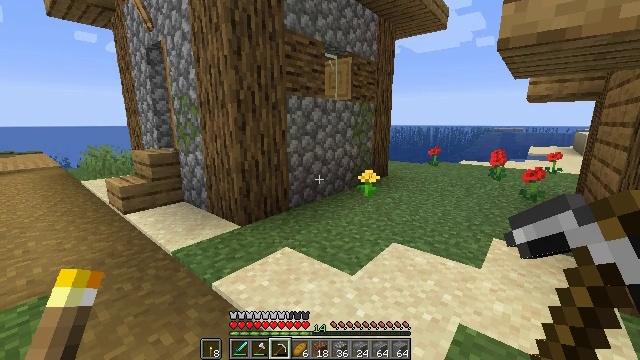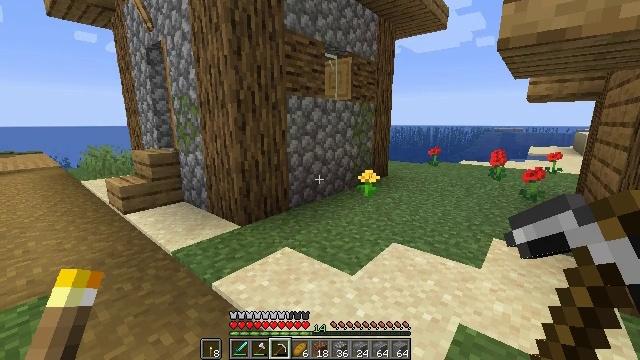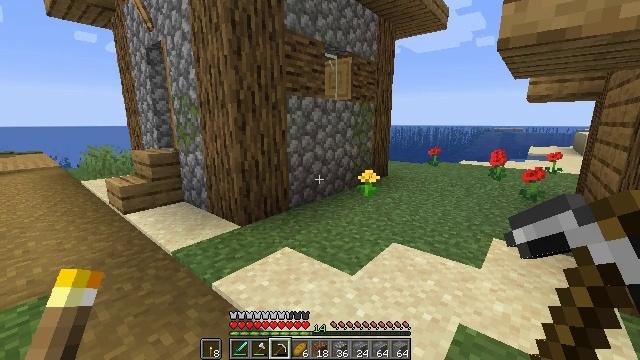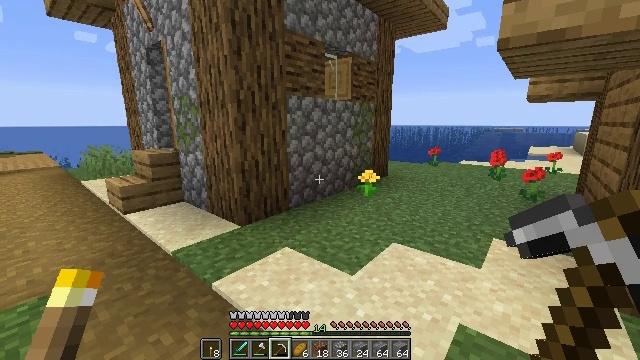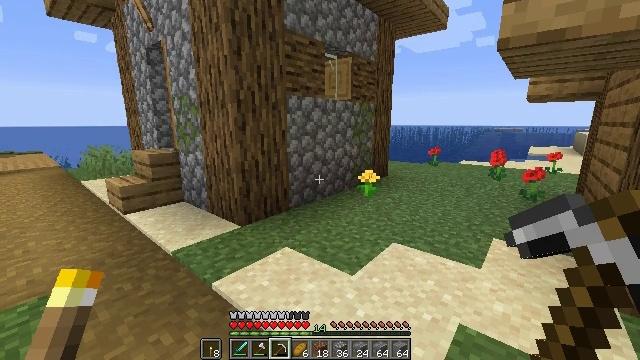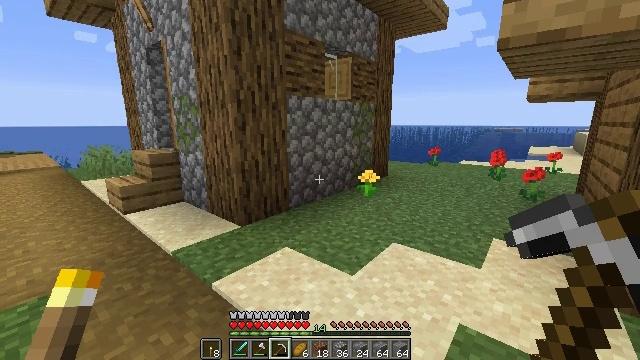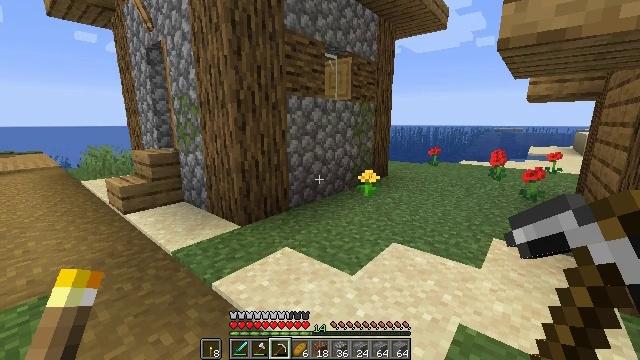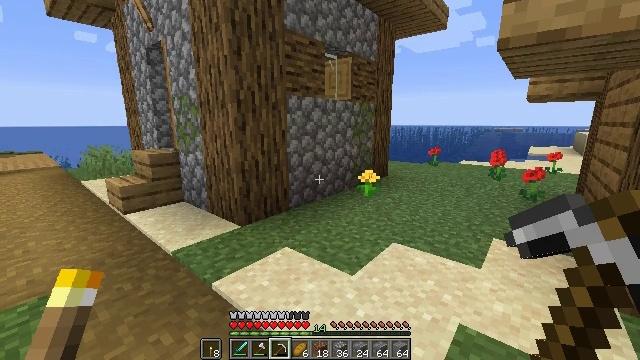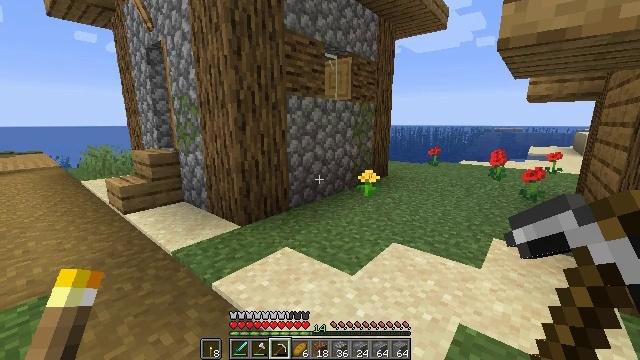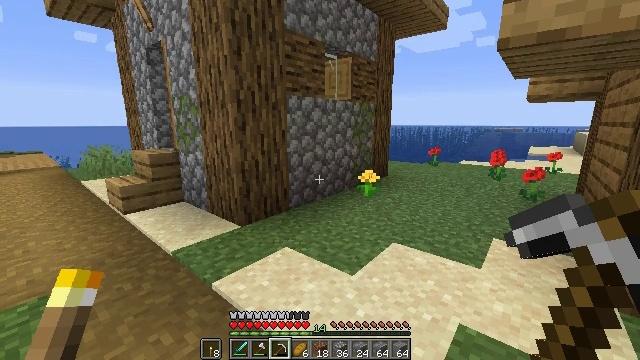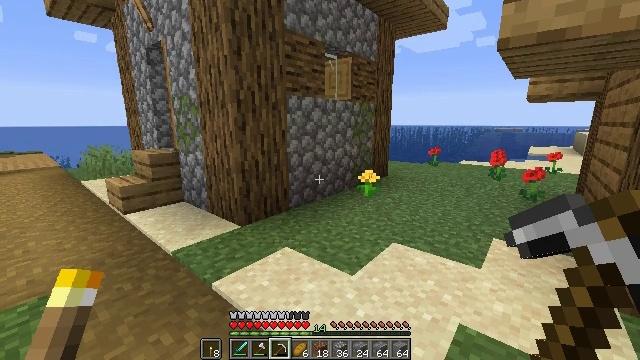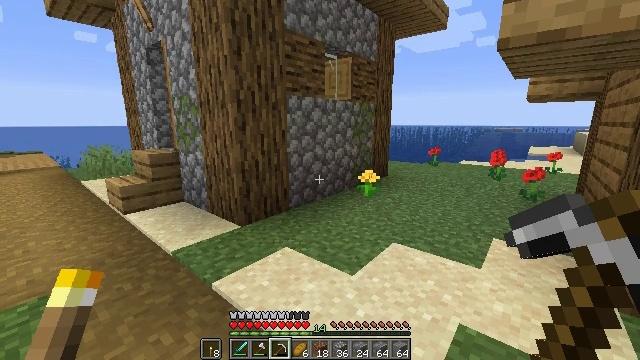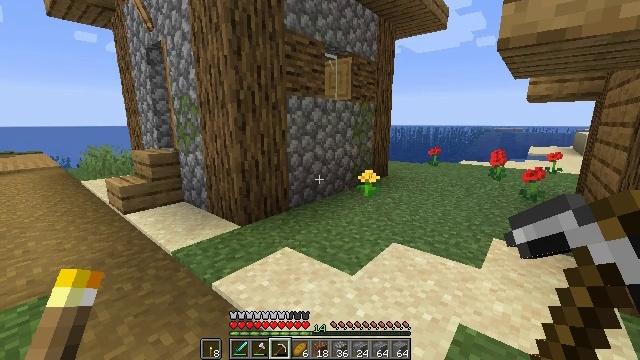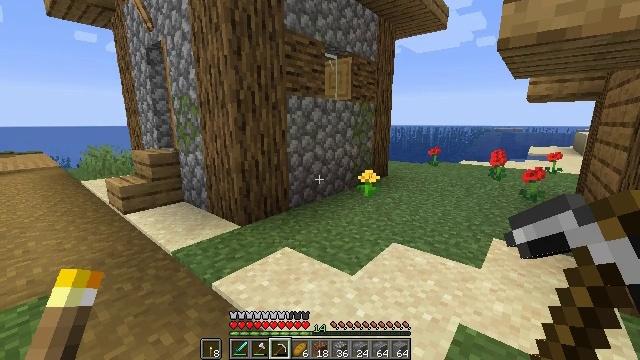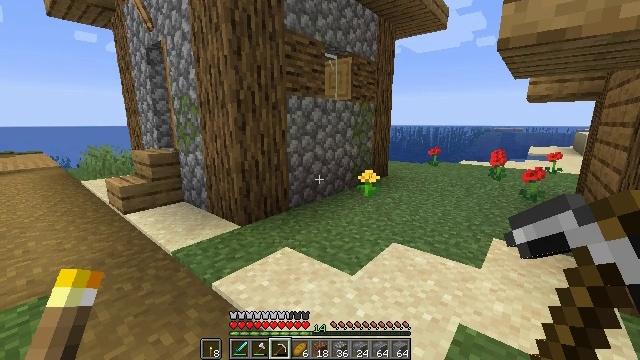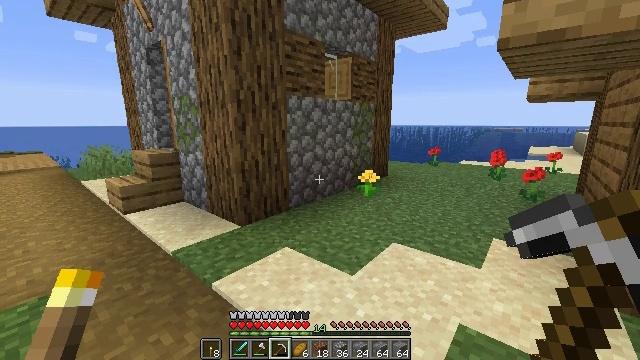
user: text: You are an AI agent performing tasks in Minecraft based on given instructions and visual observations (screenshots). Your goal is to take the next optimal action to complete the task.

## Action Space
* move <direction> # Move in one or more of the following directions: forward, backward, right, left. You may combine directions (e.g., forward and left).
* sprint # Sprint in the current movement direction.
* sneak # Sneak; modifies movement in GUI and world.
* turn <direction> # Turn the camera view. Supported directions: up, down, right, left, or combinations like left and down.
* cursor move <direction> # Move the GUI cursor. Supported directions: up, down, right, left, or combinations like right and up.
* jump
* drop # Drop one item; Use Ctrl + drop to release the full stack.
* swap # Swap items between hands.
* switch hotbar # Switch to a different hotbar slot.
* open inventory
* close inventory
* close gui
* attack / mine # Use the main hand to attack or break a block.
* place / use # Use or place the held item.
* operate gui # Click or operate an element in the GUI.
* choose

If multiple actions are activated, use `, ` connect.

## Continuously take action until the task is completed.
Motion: motion action
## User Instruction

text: Remove the oak stairs to repurpose them.
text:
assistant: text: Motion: no_op
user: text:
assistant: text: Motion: no_op
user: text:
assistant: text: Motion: no_op
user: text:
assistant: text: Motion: no_op
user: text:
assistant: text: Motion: no_op
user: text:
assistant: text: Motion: no_op
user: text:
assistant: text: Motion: no_op
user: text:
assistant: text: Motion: no_op
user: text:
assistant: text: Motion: no_op
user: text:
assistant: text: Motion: no_op
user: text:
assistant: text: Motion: no_op
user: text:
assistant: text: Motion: no_op
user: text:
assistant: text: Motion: no_op
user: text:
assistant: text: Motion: no_op
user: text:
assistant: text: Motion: no_op
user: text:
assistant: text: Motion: no_op
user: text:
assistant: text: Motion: no_op
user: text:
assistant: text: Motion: no_op
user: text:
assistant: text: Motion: no_op
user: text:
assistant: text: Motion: no_op
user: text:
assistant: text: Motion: no_op
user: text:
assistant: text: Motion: no_op
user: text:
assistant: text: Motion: no_op
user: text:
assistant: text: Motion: no_op
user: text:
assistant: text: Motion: no_op
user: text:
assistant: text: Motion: no_op
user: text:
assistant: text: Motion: no_op
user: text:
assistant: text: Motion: no_op
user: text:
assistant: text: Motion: no_op
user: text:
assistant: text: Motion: no_op